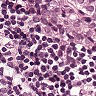
Metastatic tissue present: yes